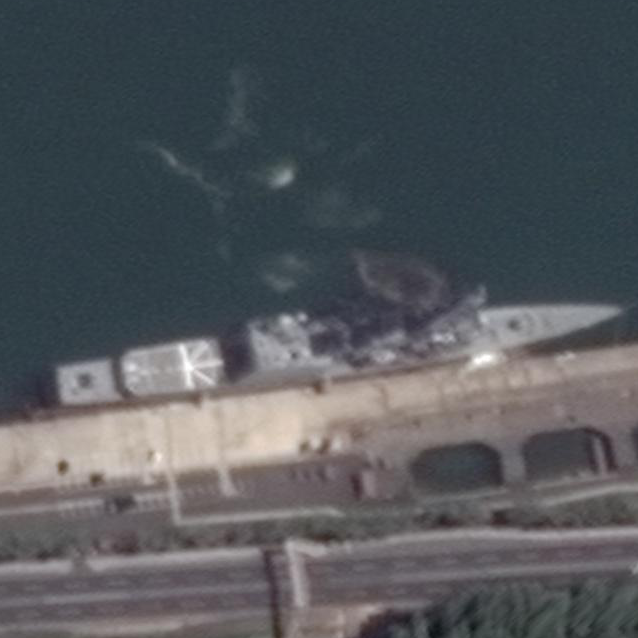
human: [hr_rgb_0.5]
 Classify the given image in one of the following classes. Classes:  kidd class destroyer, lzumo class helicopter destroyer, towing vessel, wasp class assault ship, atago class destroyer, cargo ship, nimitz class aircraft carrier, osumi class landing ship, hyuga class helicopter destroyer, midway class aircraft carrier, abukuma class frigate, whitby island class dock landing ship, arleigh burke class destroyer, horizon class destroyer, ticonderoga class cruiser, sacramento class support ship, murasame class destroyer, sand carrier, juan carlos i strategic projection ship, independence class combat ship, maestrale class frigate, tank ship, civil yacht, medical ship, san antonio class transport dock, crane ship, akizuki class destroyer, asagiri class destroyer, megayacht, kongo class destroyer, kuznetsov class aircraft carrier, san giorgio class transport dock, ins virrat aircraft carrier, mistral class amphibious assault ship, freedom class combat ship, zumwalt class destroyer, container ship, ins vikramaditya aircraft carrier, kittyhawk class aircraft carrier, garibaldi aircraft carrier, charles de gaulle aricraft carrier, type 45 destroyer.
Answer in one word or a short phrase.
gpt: Abukuma class frigate